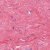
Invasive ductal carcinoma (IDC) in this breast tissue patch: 0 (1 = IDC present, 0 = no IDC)